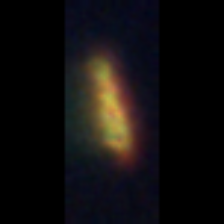
Taxon: Pennate
Group: Diatoms